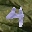
Label: 4